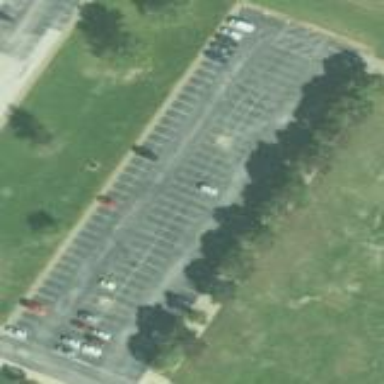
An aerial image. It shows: Parking area.